Question: In my Eclipse I was trying example on serialization and I came across following warning

I know what serialVersionUID is and what is it's significance in Serialization. I have following questions about this warning
1. How does IDE assign default value. Is it hard coded in the IDE?
2. When it says generate id what parameters are used to generate new id?
3. Not sure what the 3rd option is. Says something about suppress annotation. Does that mean no id is assigned at all. In that case what is used in serialization?
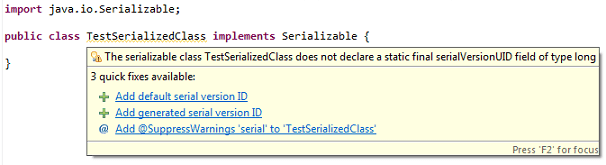
Answer: > How does IDE assign default value. Is it hard coded in the IDE?
yes default is hard coded value, which is '1L'
> When it says generate id what parameters are used to generate new id?
generally method fields and method signatures should used to determine it, since you are asking specifically about eclipse, not sure about it, there is a <URL> utillity which simply gives you serialVersionUID for your class
'''
$serialver A
serialver A: static final long serialVersionUID = -609421954100196333L;
'''
> Not sure what the 3rd option is. Says something about suppress annotation. Does that mean no id is assigned at all. In that case what is used in serialization?
it says, instruct java compiler to not complain about this particular warning for this case by adding '@SuppressWarning' annotation
---
- <URL>